Interaction volume radius: 5 \u00c5
Interaction volume height: 15 \u00c5
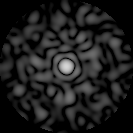
Disorder parameter: 0.8252